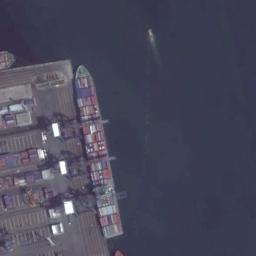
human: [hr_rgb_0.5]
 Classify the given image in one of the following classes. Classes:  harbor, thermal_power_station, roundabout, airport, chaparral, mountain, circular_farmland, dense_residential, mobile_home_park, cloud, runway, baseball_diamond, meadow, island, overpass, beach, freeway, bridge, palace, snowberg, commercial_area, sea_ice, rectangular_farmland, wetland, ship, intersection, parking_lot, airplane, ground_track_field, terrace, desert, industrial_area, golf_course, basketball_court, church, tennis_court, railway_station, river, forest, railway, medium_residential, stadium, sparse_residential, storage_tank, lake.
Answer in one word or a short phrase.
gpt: ship